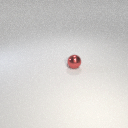
small red metal sphere